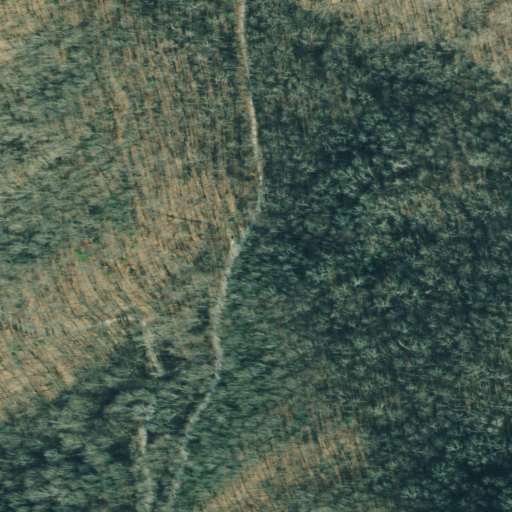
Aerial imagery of gap in Georgia named Patterson Gap containing deciduous forest and open development